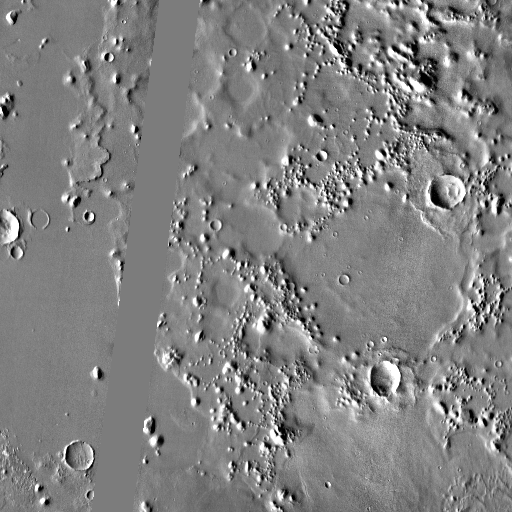
Crater classes present: Background, Other, Buried